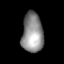
Tissue: lung
Cell type: Endothelial cells
Senescence score: 0.5964
Nuclear area (px): 831
Mean DAPI intensity: 141.326